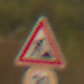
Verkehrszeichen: Arbeitsstelle
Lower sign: Geschwindigkeit20
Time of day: SunriseSunset
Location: Outdoor (Suburban)
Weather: PartlyCloudy
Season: NotSpecified
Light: Natural